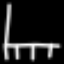
Label: chair